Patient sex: F
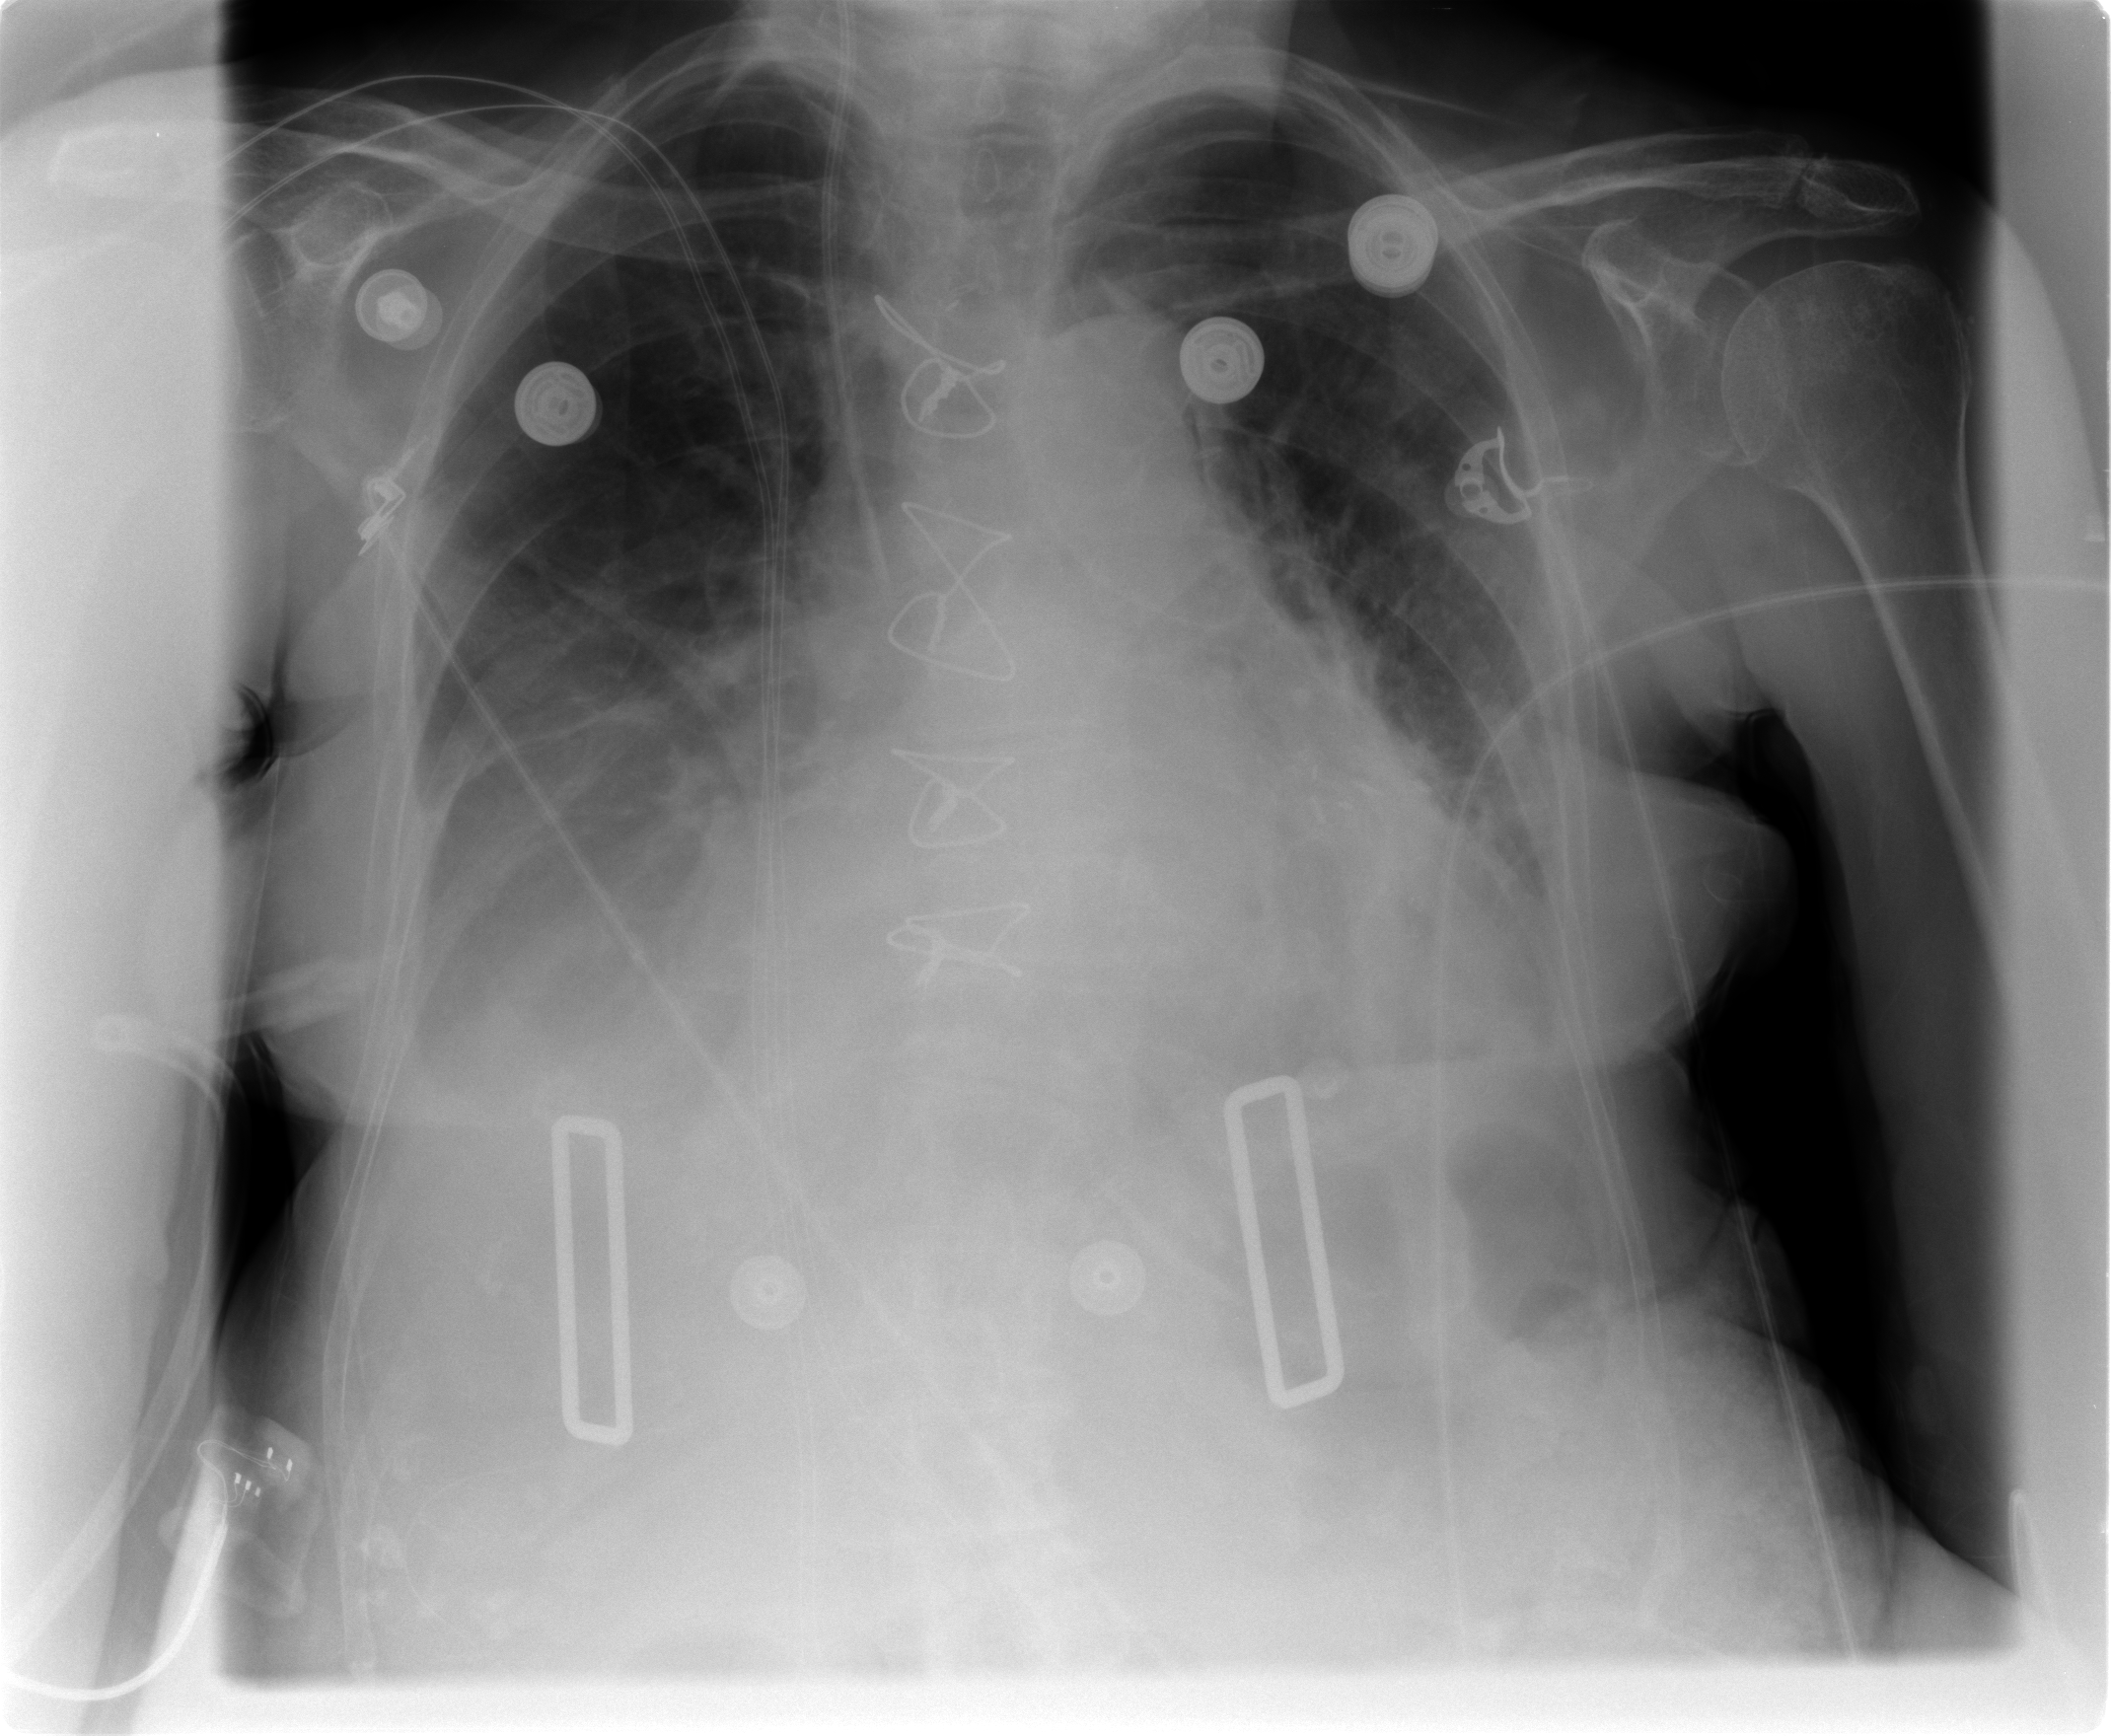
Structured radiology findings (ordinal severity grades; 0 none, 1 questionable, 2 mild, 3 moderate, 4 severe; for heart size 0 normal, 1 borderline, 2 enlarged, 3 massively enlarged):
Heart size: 2
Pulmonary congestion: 3
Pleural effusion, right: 3
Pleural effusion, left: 3
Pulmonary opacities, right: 0
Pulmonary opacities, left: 0
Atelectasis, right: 2
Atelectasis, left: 2